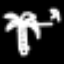
Label: palm tree